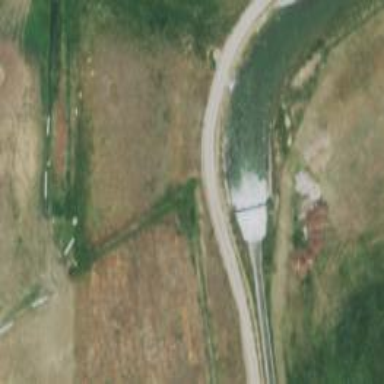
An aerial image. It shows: Dam along waterway.